Question:
The problem is that I can't create a connection with jpa + mysql (5.5.27). I'm using netbeans 6.9.1 and the mysql connector.jar which is added correctly to the folder. But I get this error:
> "cannot be cast to java.lang.Comparable"
What's the problem?
I cannot find the version the jar mysql 5.5
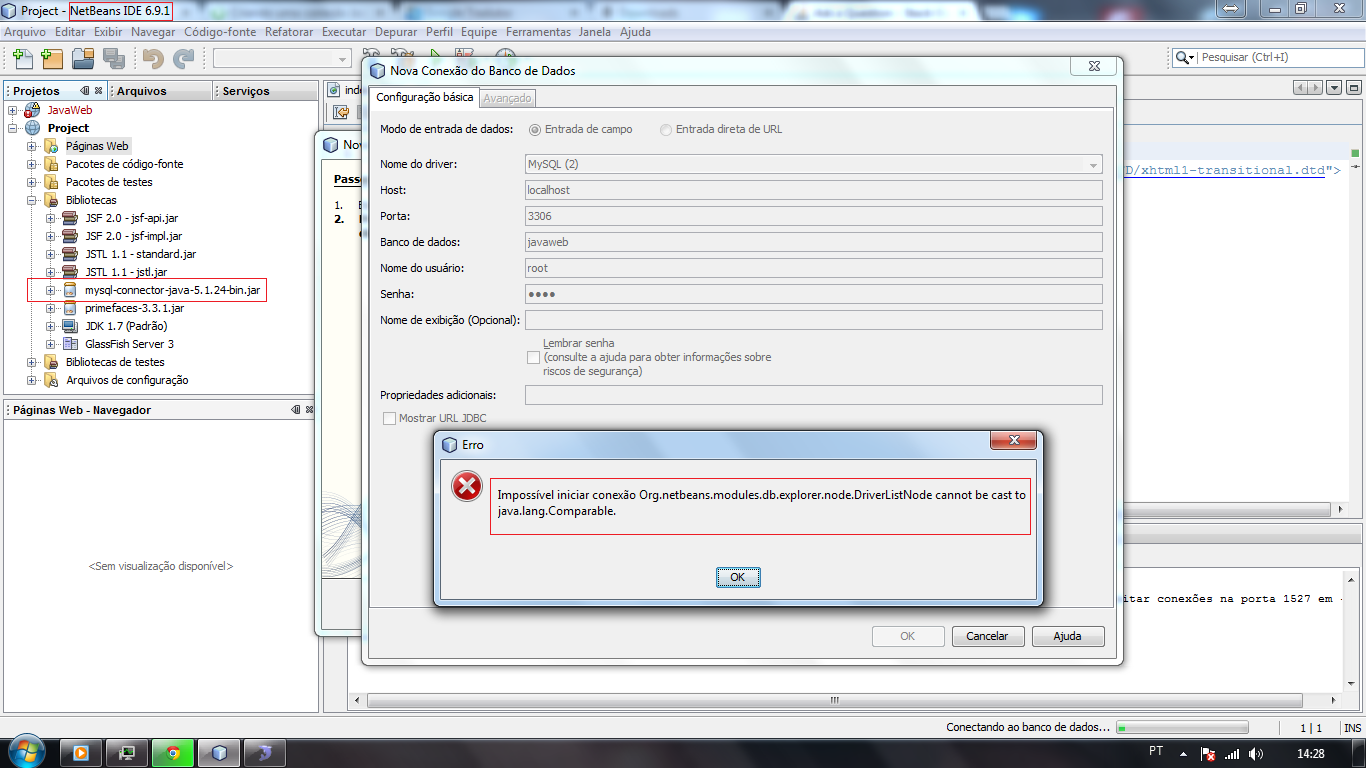
Answer: I fixed leaving of to use netbeans 6.9.1 and using 7.2! HAHAH' this's great choice ;D
Apparently, it doesnt support more version recently of mysql! maybe :